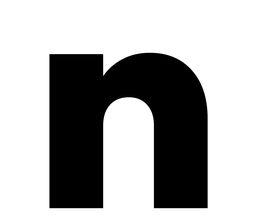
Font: Poppins-ExtraBold